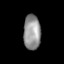
Tissue: lung
Cell type: Epithelial cells
Senescence score: 0.186
Nuclear area (px): 586
Mean DAPI intensity: 147.558